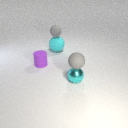
small purple rubber cylinder to the left of large cyan rubber sphere